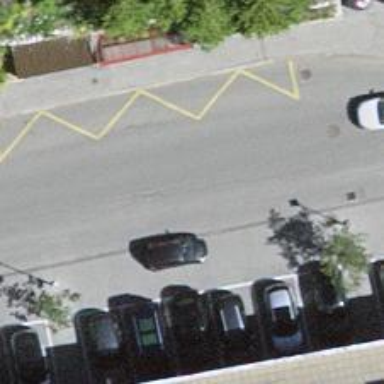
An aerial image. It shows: Public transport stop position.